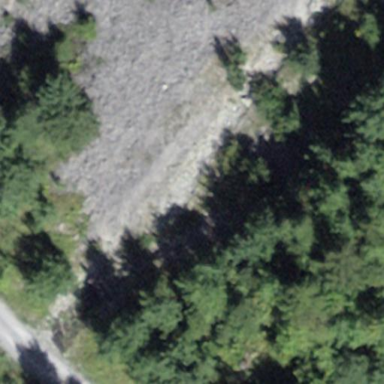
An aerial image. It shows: Natural scree.